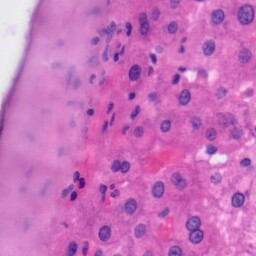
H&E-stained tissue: Liver